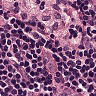
Metastatic tissue present: no